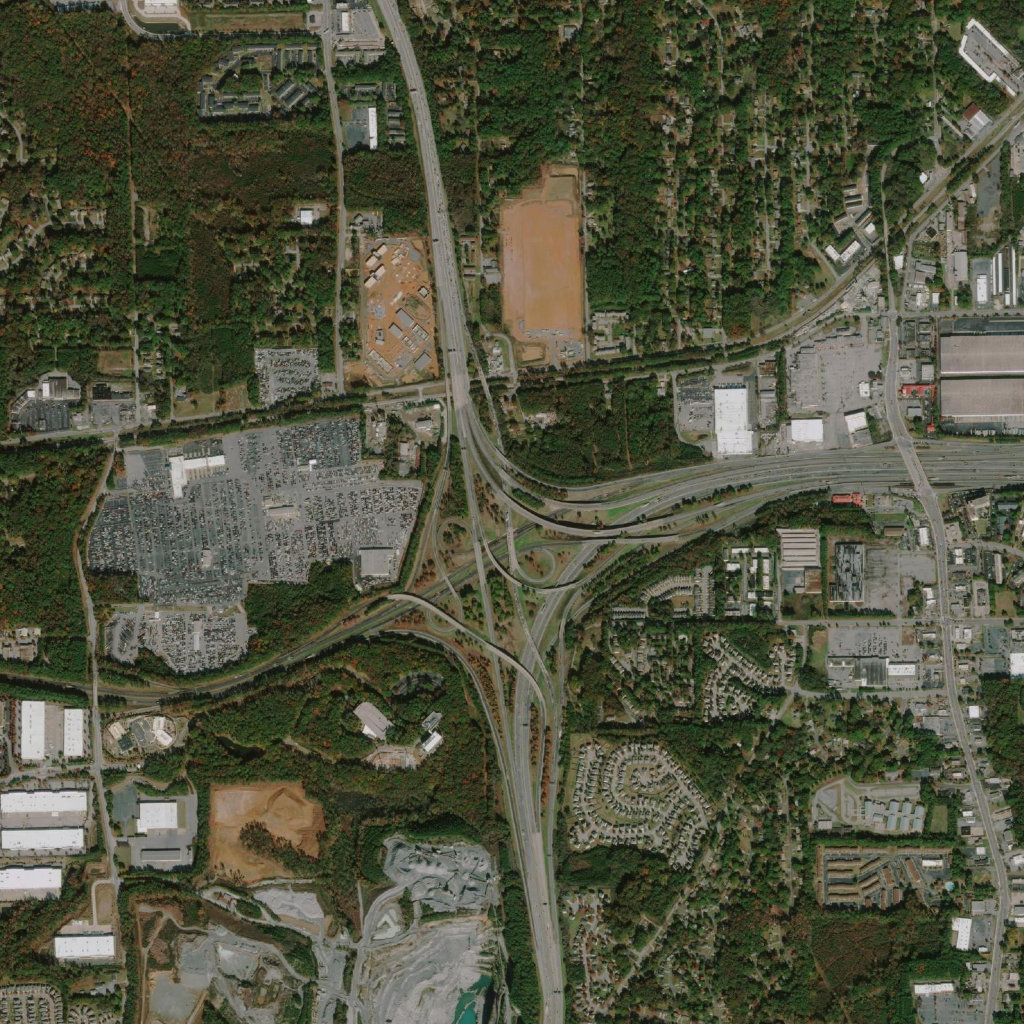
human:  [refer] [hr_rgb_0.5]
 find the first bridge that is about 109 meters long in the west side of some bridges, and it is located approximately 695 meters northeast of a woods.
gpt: <box>[[44, 36, 45, 40, 0]]</box>